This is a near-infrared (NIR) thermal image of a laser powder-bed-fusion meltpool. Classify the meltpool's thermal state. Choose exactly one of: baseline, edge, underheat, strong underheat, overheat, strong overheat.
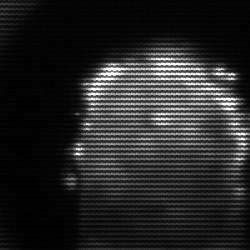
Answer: baseline